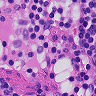
Metastatic tissue present: no